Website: bh-photo
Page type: cart
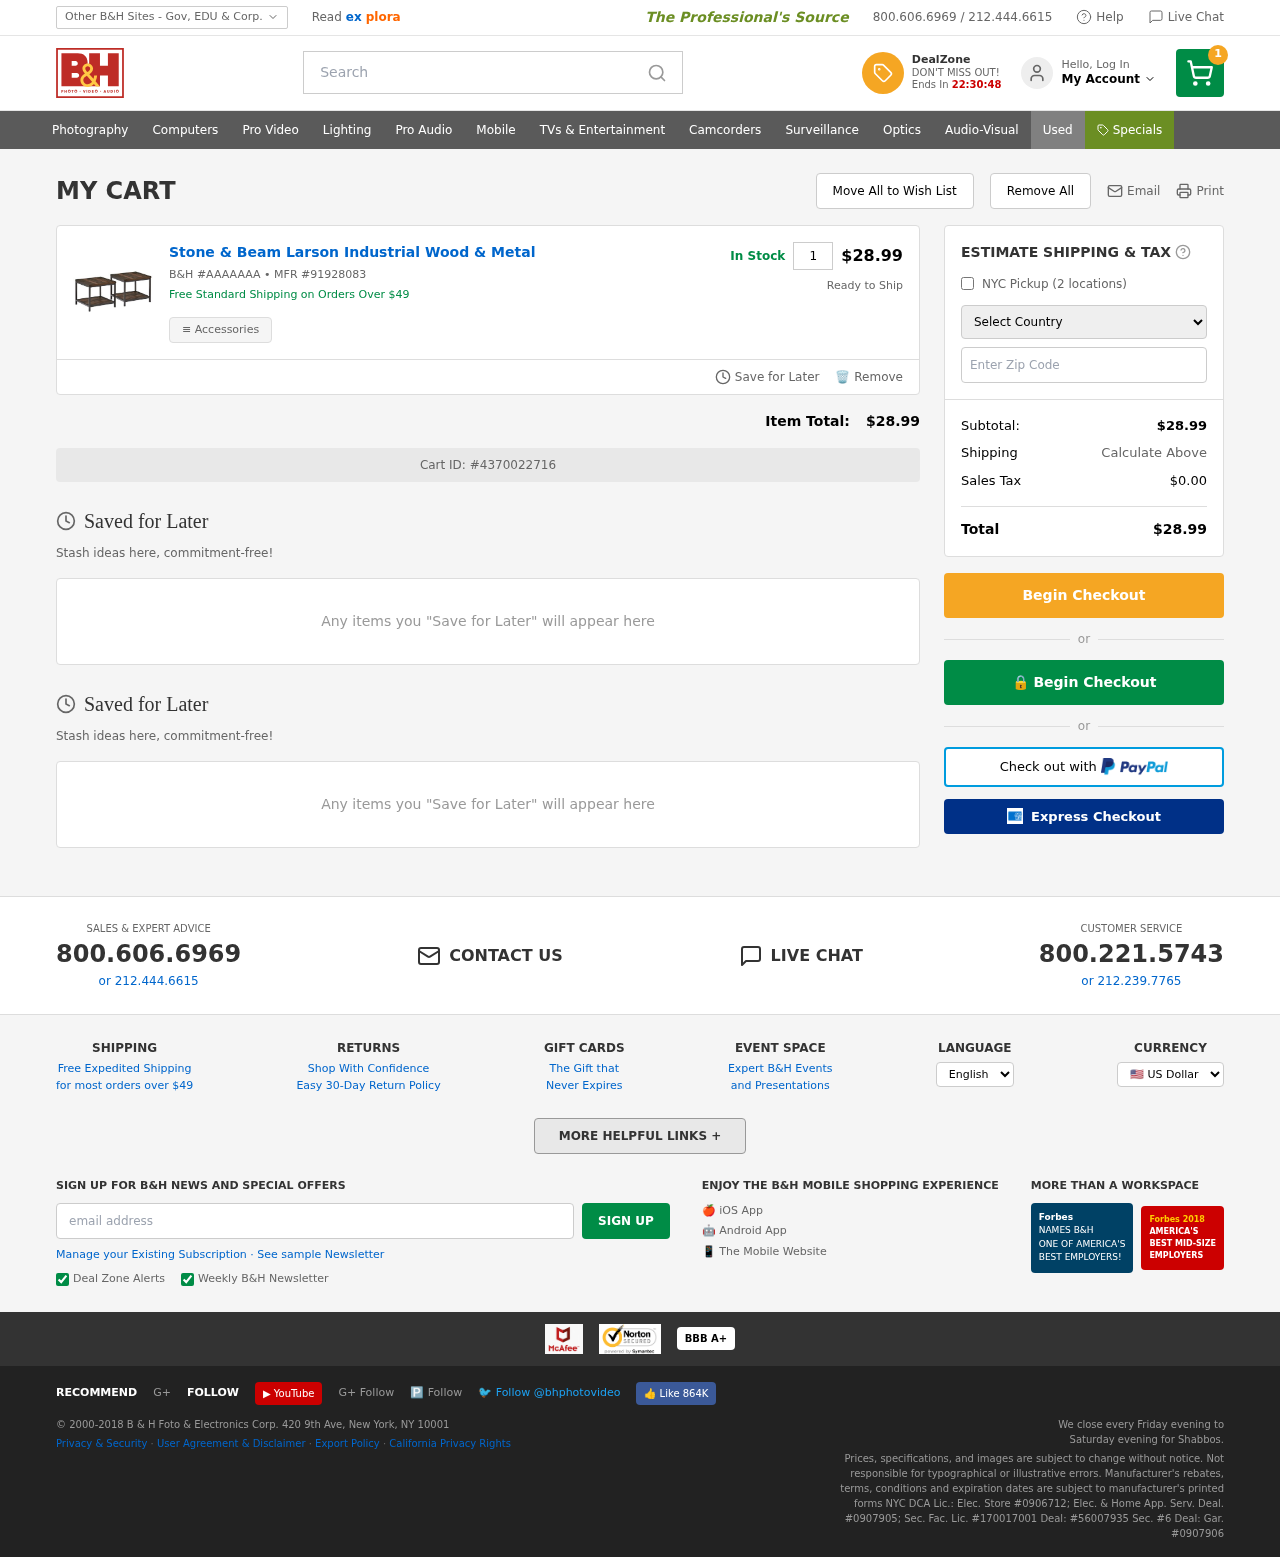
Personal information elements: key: PII_COUNTRY
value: United States
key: PII_EMAIL
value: makayla_downs@yahoo.com
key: PII_POSTCODE
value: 91949
Product elements: key: PRODUCT1_NAME
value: Stone & Beam Larson Industrial Wood & Metal
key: PRODUCT1_QUANTITY
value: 1
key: PRODUCT1_SKU
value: AAAAAAA
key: PRODUCT1_MFR
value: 91928083
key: PRODUCT1_SUBTOTAL
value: $28.99
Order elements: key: ORDER_NUM_ITEMS
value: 1
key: ORDER_SUBTOTAL
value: $28.99
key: ORDER_ID
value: #4370022716
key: ORDER_TAX
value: $0.00
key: ORDER_TOTAL
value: $28.99
Search elements: key: HEADER_SEARCH
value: Search